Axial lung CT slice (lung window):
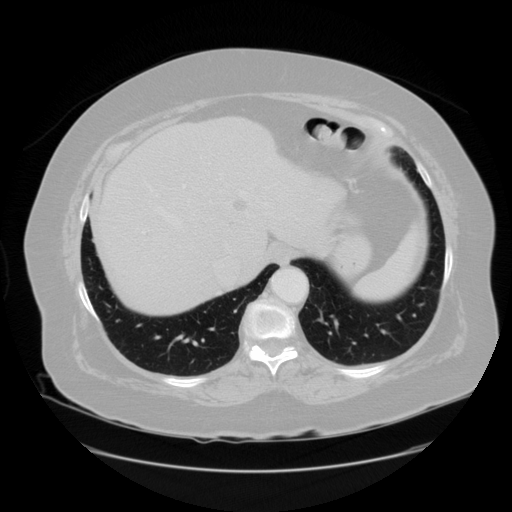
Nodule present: no